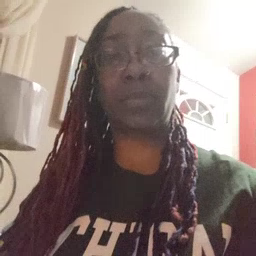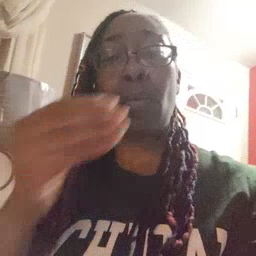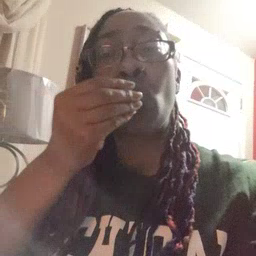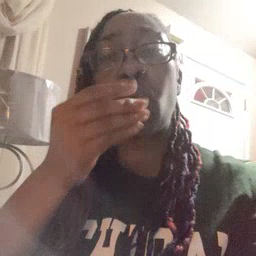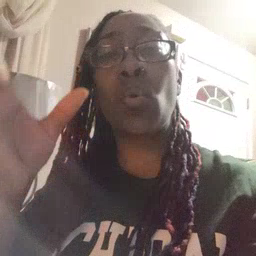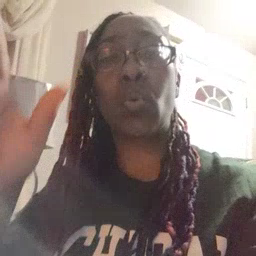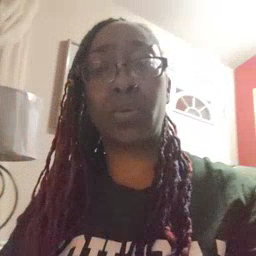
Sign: blow